Question: I've posted this question before but thought I'd revise it and try with a little more detail.
I have this image below. What I am trying to accomplish is start in the even "bubble" and transition from ones and zeros to the other states. Here is what I've accomplished:
1) Create mainMap with all the states (even and odd) as well as another map that correctly has the inputs (0s and 1s) that lead away from that state.
2) Sort the state from even to odd transitions.

Here is my code so far:
'''
public static void main(String[] args) {
//Map<Even, ArrayMap[0->even,1->odd]> for first line
Map<String, Map<String,String>> mainMap = new ArrayMap<String, Map<String,String>>();
//Map<int,even/odd>
TypedBufferReader input = new TypedBufferReader("Enter Finite Automaton Description File: ");
//read the file.
for (;;) {
try {
String line = input.readLine();
StringTokenizer st = new StringTokenizer(line, ";");
String state = st.nextToken();
Map<String,String> transitions = mainMap.get(state);
transitions = new ArrayMap<String, String>();
while (st.hasMoreTokens()) {
String intStateInput = st.nextToken();
String inputState = st.nextToken();
transitions.put(intStateInput, inputState);
}
mainMap.put(state, transitions);
} catch (EOFException e) { break;}
}
//Print in alphabetical order of states. odd/even to even/odd
List<String> mapList = new ArrayList<String>(mainMap.keys());
Collections.sort(mapList);
for (String s : mapList) {
Map<String, String> tempMap = mainMap.get(s);
System.out.println(s + " transitions = " + tempMap.toString());
}
//Process one line file.
TypedBufferReader oneLineInput = new TypedBufferReader("Enter start state/inputs file: ");
try {
String oneLine = oneLineInput.readLine();
StringTokenizer st = new StringTokenizer(oneLine,";");
String initialState = st.nextToken();
System.out.println("Initial state = " + initialState);
while (st.hasMoreTokens()) {
String inputNum = st.nextToken();
}
} catch (EOFException e) {}
}
'''
}
I'm supposed to read a file with one line as follows: "even; 1;0;1;1;0;1"
So, it would print the initial state of even and continue moving through the mainMap.
For an initial state of even it would be like this:
initial state = even
input = 1 state = odd
input = 0 state = odd
input = 1 state = even
input = 1 state = odd
input = 0 state = odd
input = 1 state = even
final state = even
Please help me with this problem.
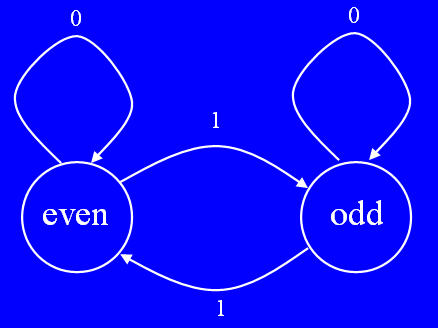
Answer: In your loop, you get the transitions linked to your current state name, then get the name of the new state for the given transition :
'''
while (st.hasMoreTokens()) {
String inputNum = st.nextToken();
Map<String,String> mainMap transitions = mainMap.get(initialState);
initialState = transitions.get(inputNum);
}
'''
i would also rename the initialSate in currentState, but its just personnal preference :)